Question: I have a SWT 'Tree', and I want to set the cursor to a particular cell of that SWT Tree.
I have access of 'TreeViewer'.
The screenshot below shows the cursor at column 1. I did it manually, but I want to do it programatically.

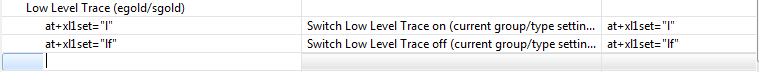
Answer: Have a look at <URL>.
Where 'element' is the model element and 'column' the column in your table.
The Javadoc states:
> Starts editing the given element at the given column index.